Question:
In this project: when a user enter a date. Then all due books will show
in show Due Details table and when user click the Email Alert(hyper-link). Automatic
will go to that particular student: "You have crossed your due date".Inside this
'Studentid', 'studentName', 'BookName', 'BookNo', 'Author', 'Eddition', 'Subject', 'Return Date' along with 'fine'.please let me know if you know this automatic mail Notification coding
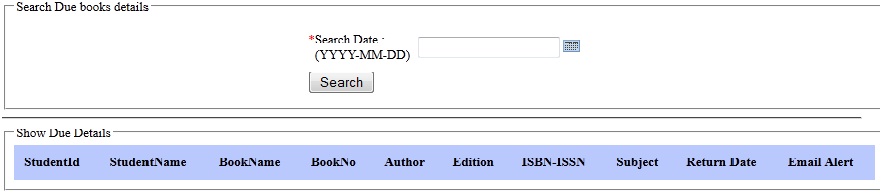
Answer: When the user clicks on the 'Email Alert' hyper link, invoke a servlet which gets the email address of the student calculate the fine and use <URL> to send automated email.
Hope it helps.